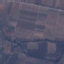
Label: PermanentCrop